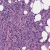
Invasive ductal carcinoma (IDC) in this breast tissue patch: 1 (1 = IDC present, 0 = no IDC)